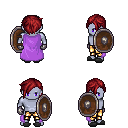
a pixel art fantasy rpg character, male body template, dark elf, purple skin, lavender cape, gold greaves, brunette pixie cut hairstyle, metal gloves, gray slippers, shield, four views (front, back, left, right), 2x2 character sprite sheet, small pixel art, hard edges, no anti-aliasing